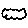
Label: cloud